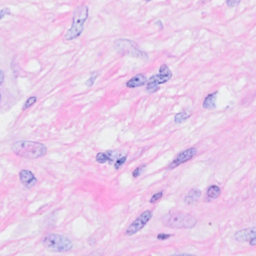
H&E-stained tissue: Breast